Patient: sex M, age 46
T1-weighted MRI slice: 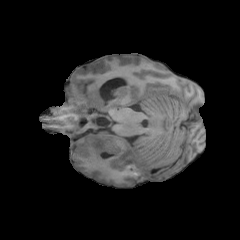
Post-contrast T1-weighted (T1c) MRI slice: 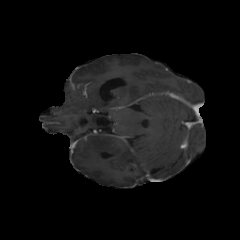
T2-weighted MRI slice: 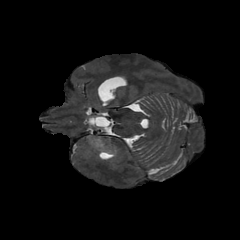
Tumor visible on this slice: no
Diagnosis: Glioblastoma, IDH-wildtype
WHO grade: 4